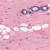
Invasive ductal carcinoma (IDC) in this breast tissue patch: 0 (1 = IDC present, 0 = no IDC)